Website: home-depot
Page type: customer-info-address
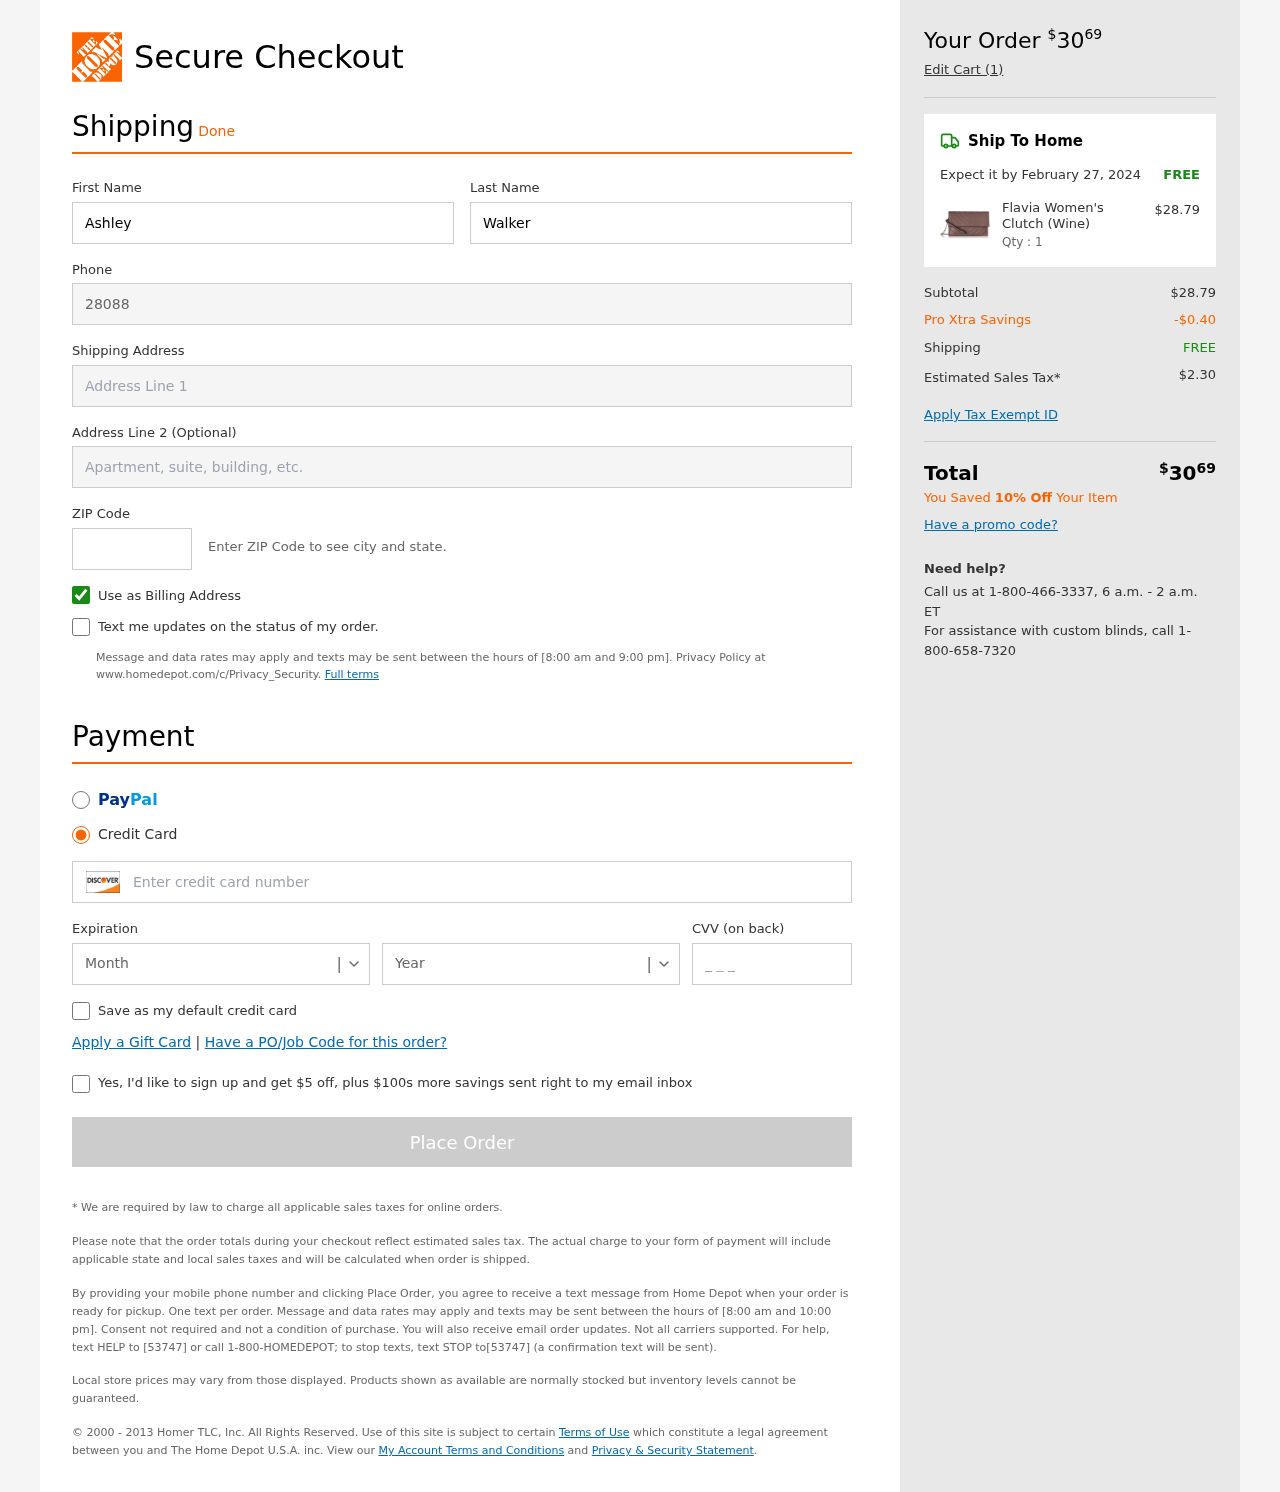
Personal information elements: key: PII_CARD_CVV
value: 599
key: PII_CARD_EXPIRY_MONTH
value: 07
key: PII_CARD_EXPIRY_YEAR
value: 28
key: PII_CARD_NUMBER
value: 6549 8473 1540 2460
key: PII_FIRSTNAME
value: Ashley
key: PII_LASTNAME
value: Walker
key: PII_PHONE
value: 2808894397
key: PII_POSTCODE
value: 17475
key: PII_STREET
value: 623 Johnson Islands Apt. 298
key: PII_STREET2
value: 95178 Russell Drive
Product elements: key: PRODUCT1_NAME
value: Flavia Women's Clutch (Wine)
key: PRODUCT1_PRICE
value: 28.79
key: PRODUCT1_QUANTITY
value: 1
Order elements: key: ORDER_TOTAL
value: $3069
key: ORDER_NUM_ITEMS
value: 1
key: ORDER_DELIVERY_DATE
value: February 27, 2024
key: ORDER_SHIPPING_COST
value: FREE
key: ORDER_SUBTOTAL
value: $28.79
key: ORDER_DISCOUNT
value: -$0.40
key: ORDER_SHIPPING_COST2
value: FREE
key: ORDER_TAX
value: $2.30
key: ORDER_TOTAL2
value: $3069
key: ORDER_SAVINGS_MESSAGE
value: You Saved 10% Off Your Item